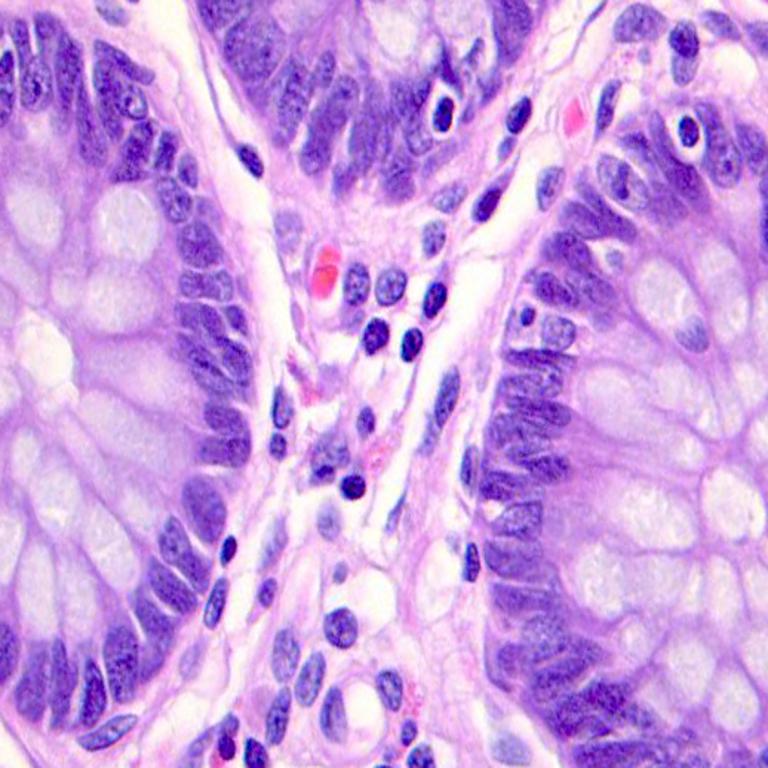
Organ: colon
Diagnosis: benign